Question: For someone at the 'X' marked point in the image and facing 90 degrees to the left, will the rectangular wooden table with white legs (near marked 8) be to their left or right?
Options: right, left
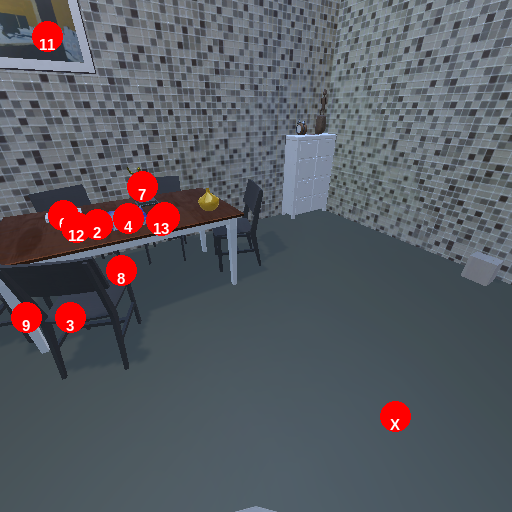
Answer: right